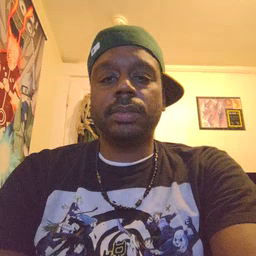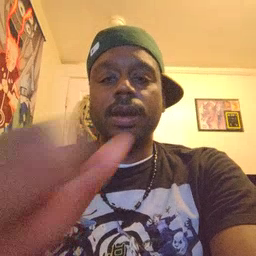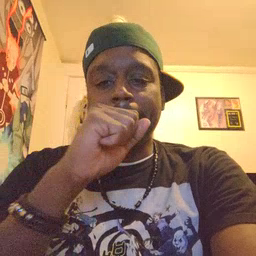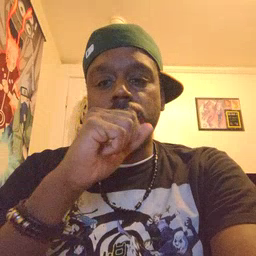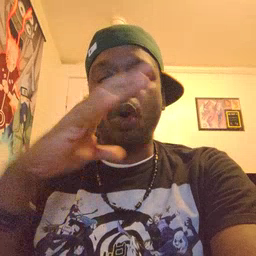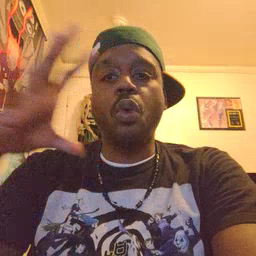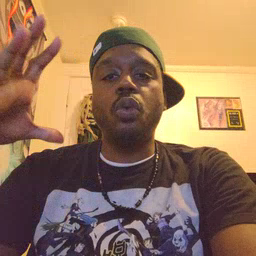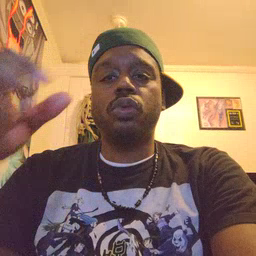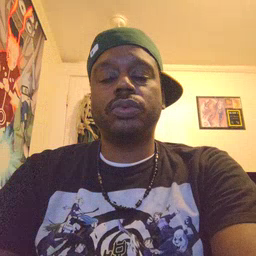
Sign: balloon